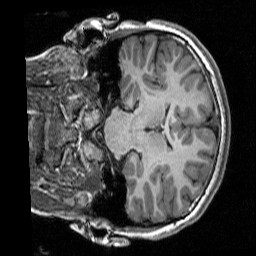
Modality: T1w
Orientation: coronal
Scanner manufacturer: siemens
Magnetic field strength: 3 T
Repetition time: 2 s
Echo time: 0.00292 s